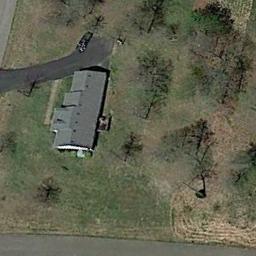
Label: sparse_residential